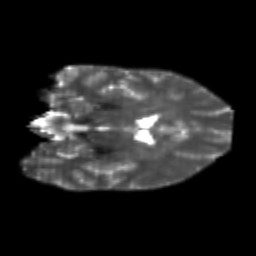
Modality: T2w
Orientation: coronal
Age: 22
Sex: female
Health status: healthy
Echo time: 0.074 s